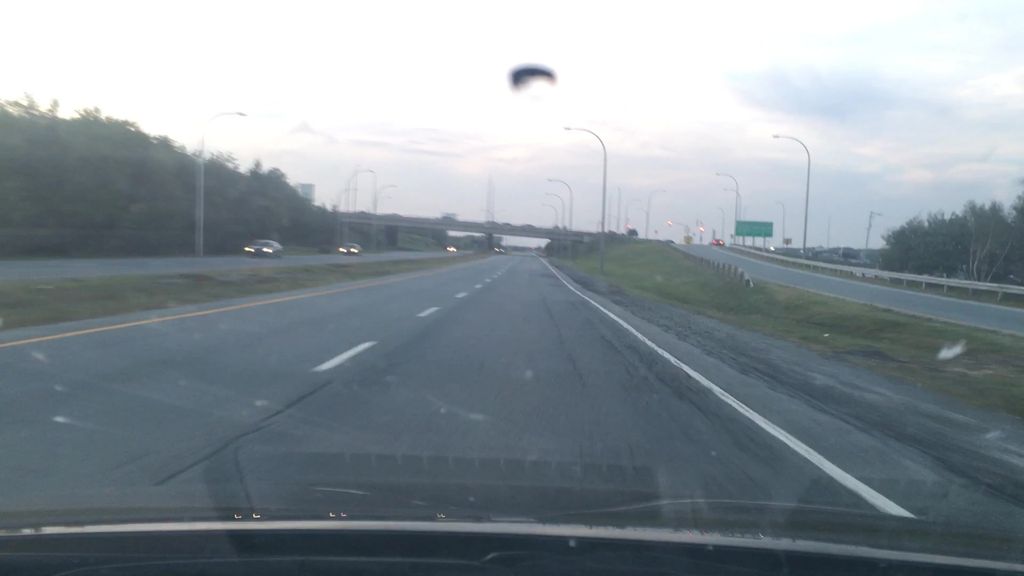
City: halifax